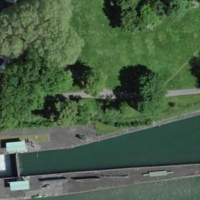
EUNIS habitat code: 25
Species observed at this site:
Prunella vulgaris